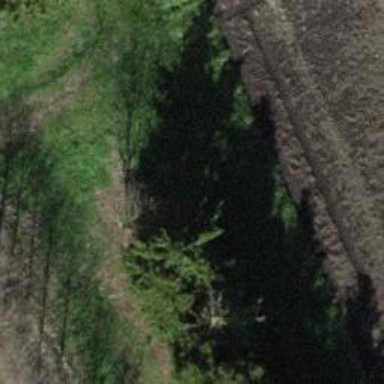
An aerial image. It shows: Row of trees in natural setting.